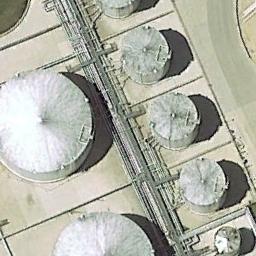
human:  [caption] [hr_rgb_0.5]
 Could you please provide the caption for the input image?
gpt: There are many storage tanks of different sizes .

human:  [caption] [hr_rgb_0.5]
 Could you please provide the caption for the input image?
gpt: There are many differently sized storage tanks in the factory .

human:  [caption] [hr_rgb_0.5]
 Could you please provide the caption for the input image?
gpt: There are big and small white storage tanks on the bare land .

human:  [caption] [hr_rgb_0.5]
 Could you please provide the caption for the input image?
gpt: There are two identical storage tanks beside a white house .

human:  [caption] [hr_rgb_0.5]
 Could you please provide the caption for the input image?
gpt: There are some storage tanks of different sizes .